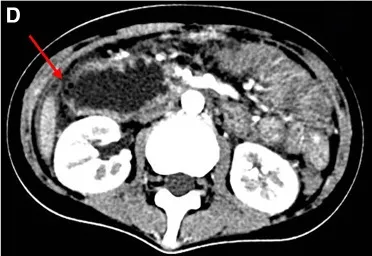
CT scan of duodenal obstruction with perforation, intestinal wall edema is the site of perforation.
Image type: radiology (ct)